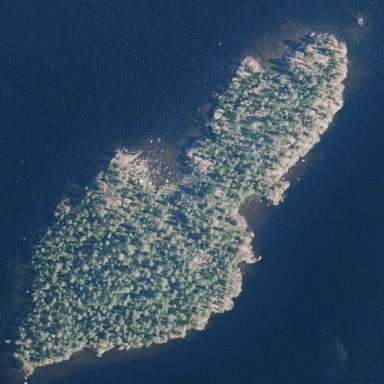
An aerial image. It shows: Islet.